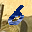
Label: 6